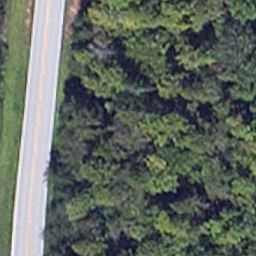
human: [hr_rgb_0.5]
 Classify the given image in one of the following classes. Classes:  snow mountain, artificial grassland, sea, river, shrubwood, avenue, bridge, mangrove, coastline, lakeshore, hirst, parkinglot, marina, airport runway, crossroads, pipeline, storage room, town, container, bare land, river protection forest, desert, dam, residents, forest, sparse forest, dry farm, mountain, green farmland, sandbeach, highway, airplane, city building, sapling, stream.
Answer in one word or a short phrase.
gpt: avenue